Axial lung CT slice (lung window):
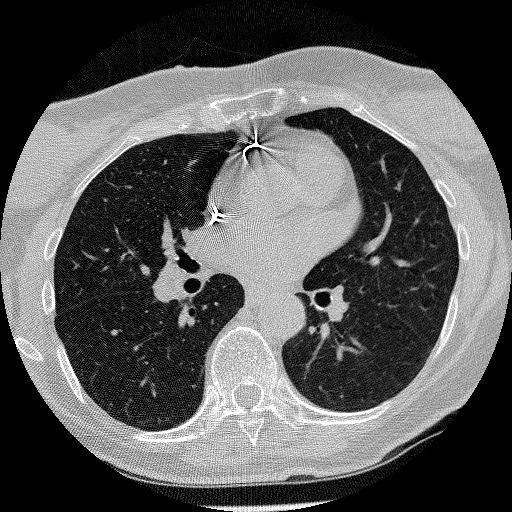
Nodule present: no